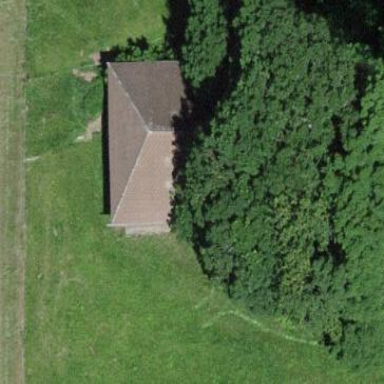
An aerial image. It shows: Rural barn.